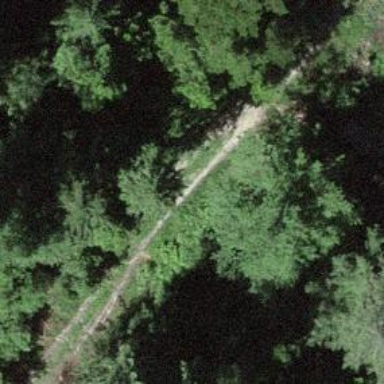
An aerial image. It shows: Very rough track with grade4 tracktype.